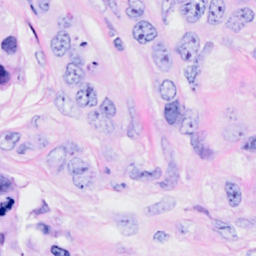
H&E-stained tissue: Breast